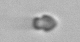
Label: Heterocapsa_rotundata